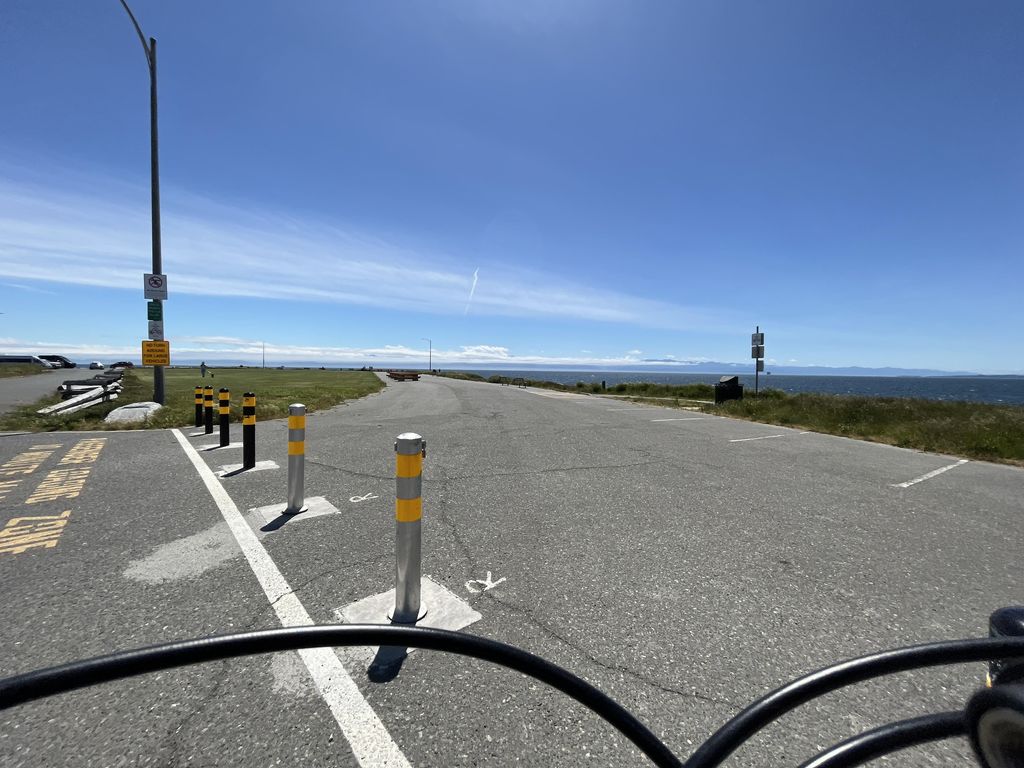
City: victoria